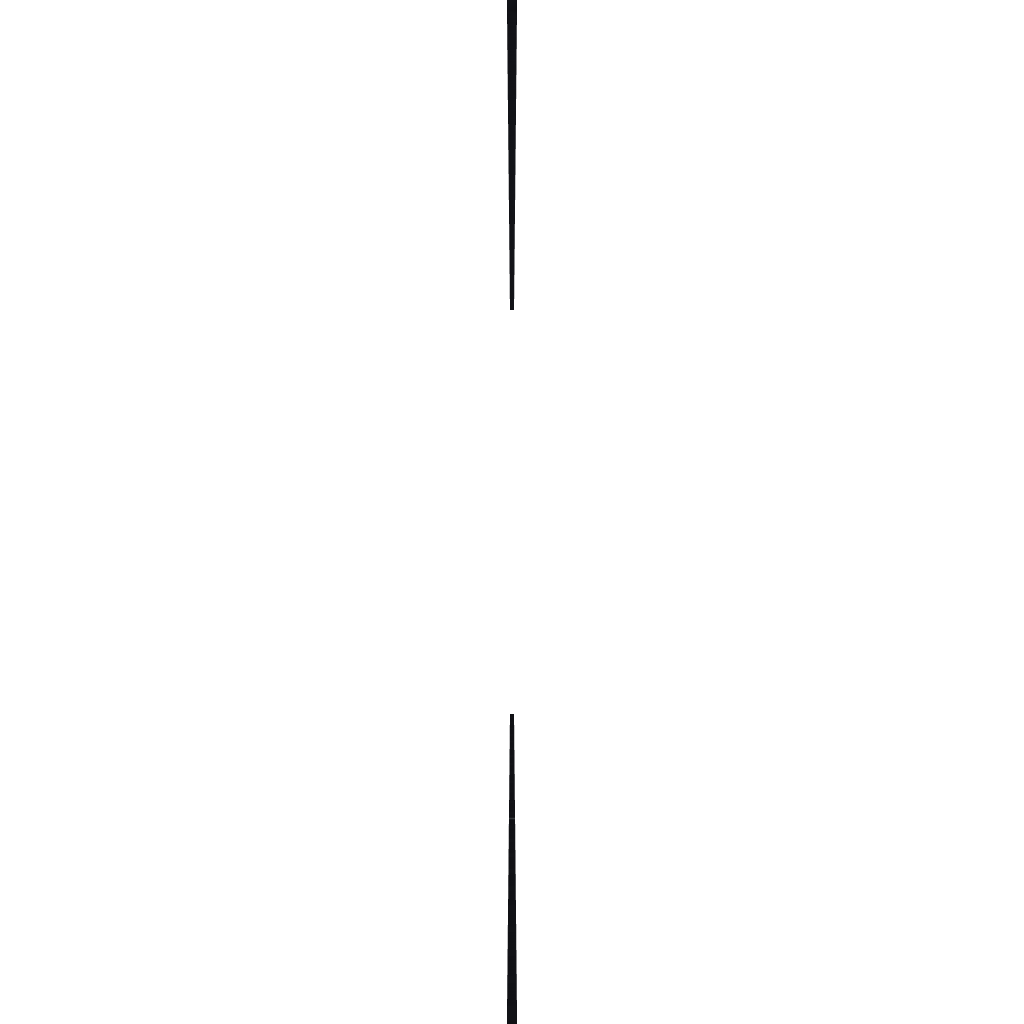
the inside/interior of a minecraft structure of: Minecraft Creeper Man